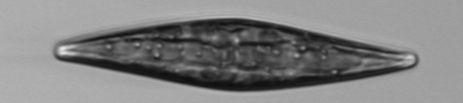
Label: Pleurosigma